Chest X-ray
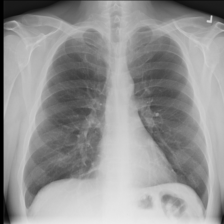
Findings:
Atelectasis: negative
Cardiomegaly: negative
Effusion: negative
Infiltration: negative
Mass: negative
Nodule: negative
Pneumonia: negative
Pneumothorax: negative
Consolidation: negative
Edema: negative
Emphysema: negative
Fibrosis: negative
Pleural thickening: negative
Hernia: negative